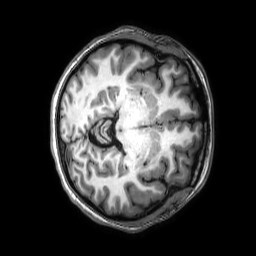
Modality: T1w
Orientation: axial
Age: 30
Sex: female
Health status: healthy
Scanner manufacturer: philips
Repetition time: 0.009 s
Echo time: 0.004 s